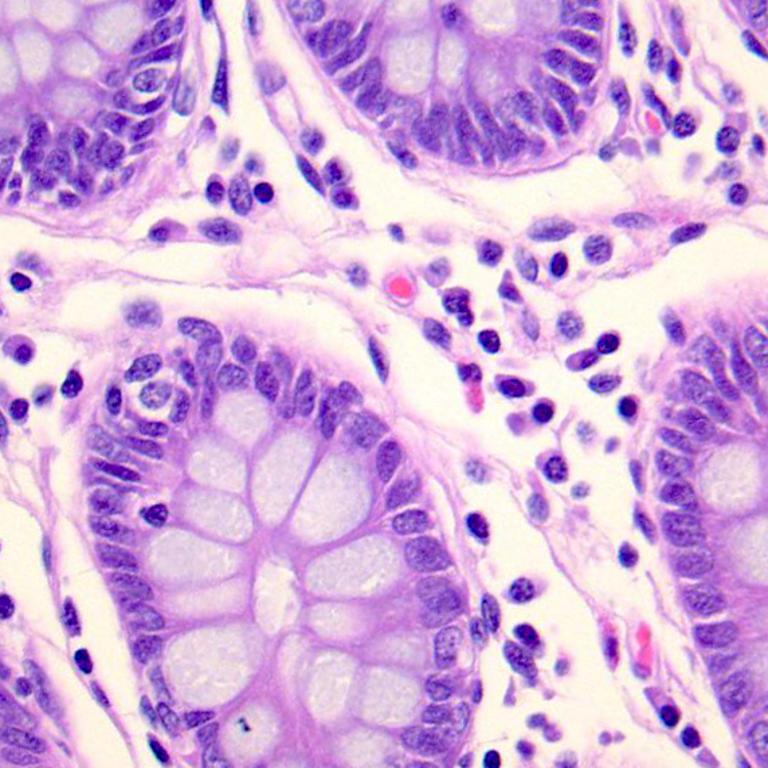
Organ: colon
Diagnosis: benign